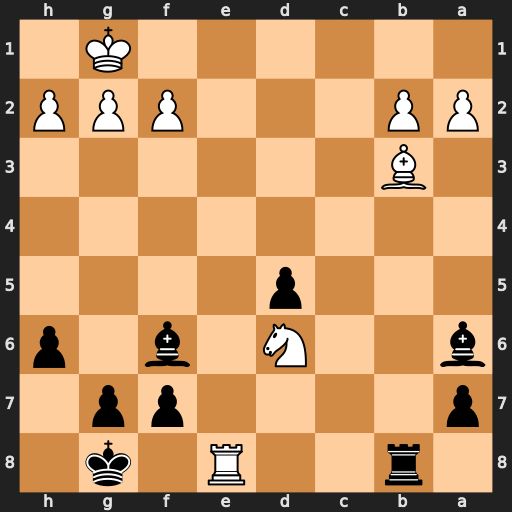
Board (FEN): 1r2R1k1/p4pp1/b2N1b1p/3p4/8/1B6/PP3PPP/6K1
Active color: b
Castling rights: -
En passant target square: -
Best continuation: Rxe8 Nxe8 Be5